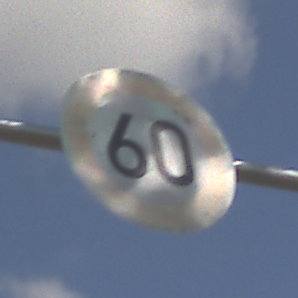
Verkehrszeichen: Geschwindigkeit60
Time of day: Midday
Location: Outdoor (RoadRail)
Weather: PartlyCloudy
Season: NotSpecified
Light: Natural